Question: I've been using visual studio for some time and it annoys me everytime when I work with Classes. The problem is, when I create an object of a Class I tend to see the private members belongs to that class and I don't want to, because what if I create a class with 10+ private variable, then it will be a nightmare, there must be a way to hide private members,
If there is a way could you please share it with me?
Thank you :)
EDIT:
Here is a picture that will help you understand what I'm talking about,

for example here I have 2 private variables of LinkedList class (curSize and head) I won't be able to alter them from main so, there is no point seeing them(is there?)
How can I hide them without altering my code? is there a setting for that in Visual Studio?
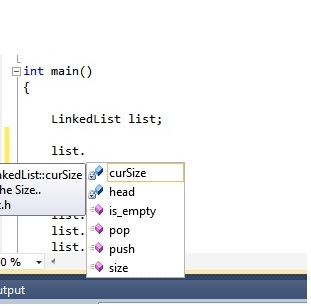
Answer: Unfortunately, this is not possible in the current version of Visual Studio. In C++, the IntelliSense list is not filtered by accessibility or scope. Therefore, private members are still shown even where they are not actually accessible by your code. There are no settings to tweak this behavior, either.
You just have to rely on the lock icon to indicate that they're private and therefore inaccessible. All of those little icons in the IntelliSense window <URL>, you know.
But it looks like this feature be coming in the next version of Visual Studio (VS11). <URL>:
> . The List Members drop-down appears automatically as you type code into the code editor. Results are filtered, so that only relevant members are displayed as you type. You can control the type of filtering logic used by the Member List in the Options dialog box under Text Editor, C/C++, Advanced.
As silly as it is, I'm rather excited about this, too. Along with other cool stuff like better syntax highlighting and reference highlighting. The <URL> is out already, so you could try to start using it if you want, but it may not be ready for prime time. And this is admittedly kind of a lousy reason to upgrade...
Alternatively, you could invest in <URL>, which is an extension available for multiple versions of Visual Studio that adds a lot of convenience features to the C++ IDE and, pertinently, improves the IntelliSense filtering. It's not free, but it's pretty awesome for C++ developers, and if I wasn't poor/broke/cheap, I'd definitely buy it myself.